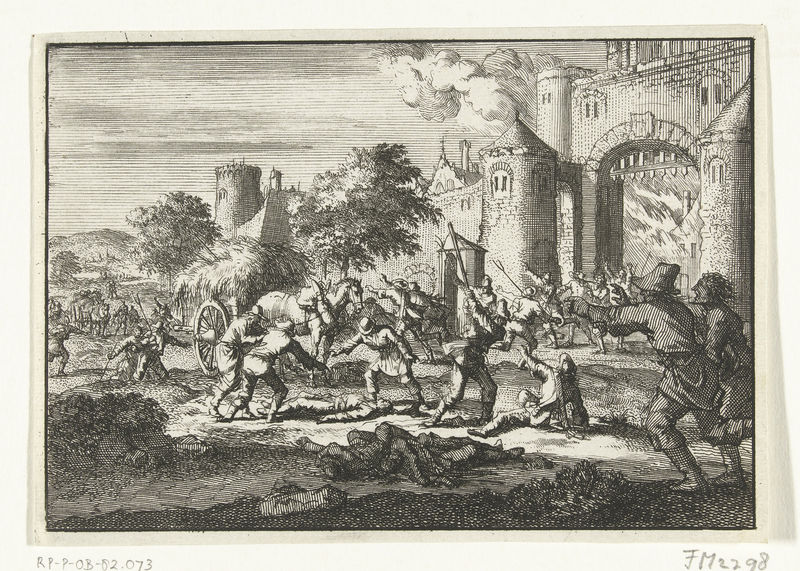
Titel: Gevechten tussen boeren en soldaten bij Brussel
Künstler: Jan Luyken
Standort: Amsterdam
Institution: Rijksmuseum
Schlagwörter: baum, feuer, himmel, bäume, menschen, hut, männer, stroh, zeichnung, schloss, wolke, tod, gitter, rauch, pferd, reiter, turm, heu, rad, wagen, brand, krieg, soldaten, bauer, tor, burg, festung, druck, radierung, stich, waffen, tote, stadttor, mittelalter, stadtmauer, misshandlung, böume, bäme, belagerung, landsknechte, stürmung, forke, bauernkriege, bauernaufstand, baue, marodeure